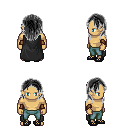
a pixel art fantasy rpg character, male body template, human, tanned skin, black cape, teal pants, gray long hairstyle, cloth bracers, ghillies, four views (front, back, left, right), 2x2 character sprite sheet, small pixel art, hard edges, no anti-aliasing